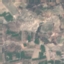
Land use / land cover: PermanentCrop